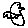
Label: bird